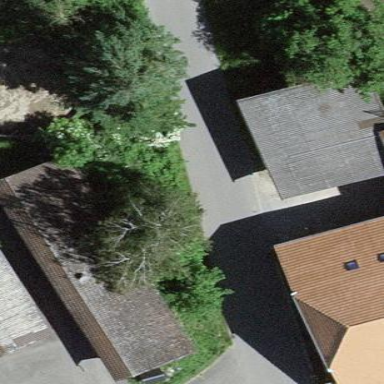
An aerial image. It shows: Rural barn.